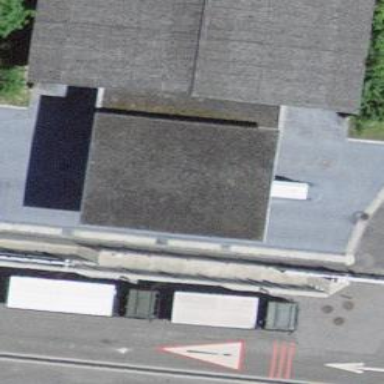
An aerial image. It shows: Barracks building with distinctive roof design.